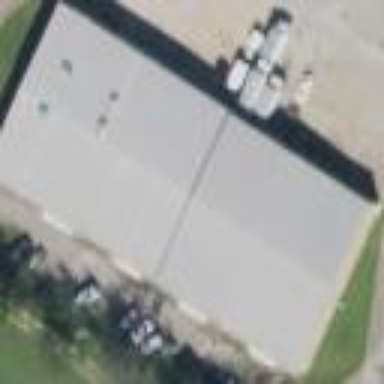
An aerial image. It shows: Industrial building.